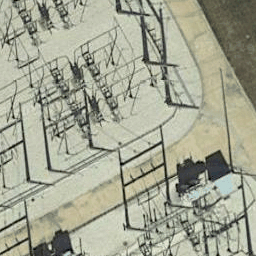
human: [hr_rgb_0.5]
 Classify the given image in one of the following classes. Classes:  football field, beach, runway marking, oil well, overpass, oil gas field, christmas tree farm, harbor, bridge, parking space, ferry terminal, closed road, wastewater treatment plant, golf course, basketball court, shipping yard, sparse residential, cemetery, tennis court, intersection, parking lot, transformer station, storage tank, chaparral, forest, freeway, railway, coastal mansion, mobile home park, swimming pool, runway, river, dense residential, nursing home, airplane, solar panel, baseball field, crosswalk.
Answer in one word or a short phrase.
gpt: transformer station